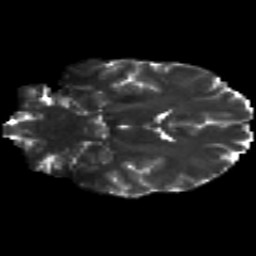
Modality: T2w
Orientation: coronal
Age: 32
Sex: male
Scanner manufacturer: siemens
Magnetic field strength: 3 T
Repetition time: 8.8 s
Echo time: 0.085 s